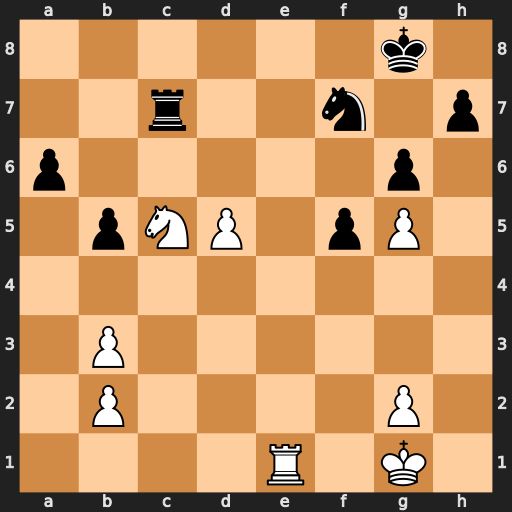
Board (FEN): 6k1/2r2n1p/p5p1/1pNP1pP1/8/1P6/1P4P1/4R1K1
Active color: w
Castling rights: -
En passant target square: -
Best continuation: Re8+ Kg7 Ne6#